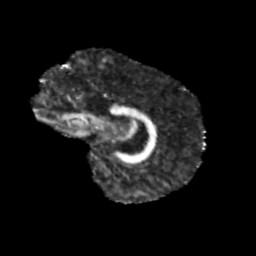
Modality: FA
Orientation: sagittal
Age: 10
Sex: male
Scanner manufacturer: siemens
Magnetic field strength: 3 T
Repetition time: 3.8 s
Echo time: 0.07 s